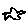
Label: star